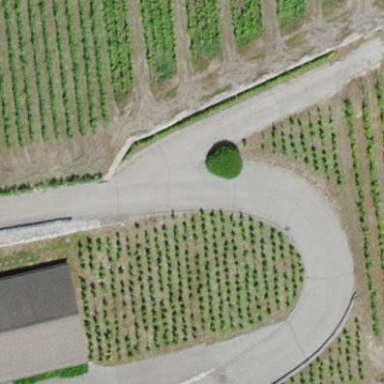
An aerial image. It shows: Vineyard with grape crops.